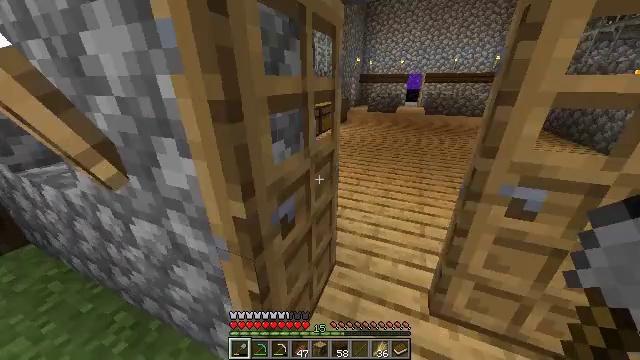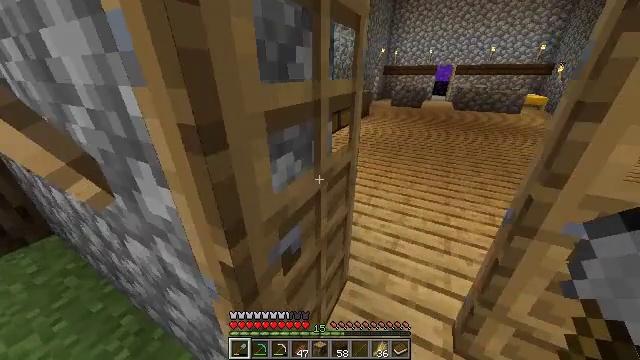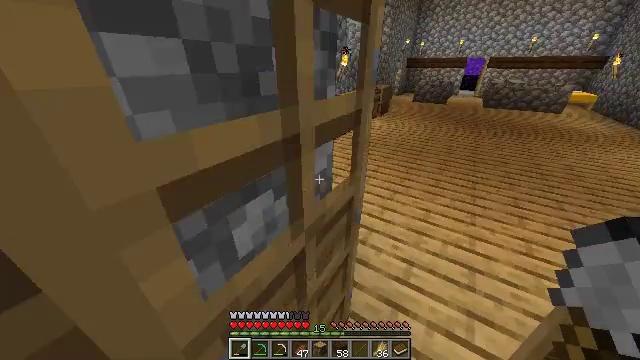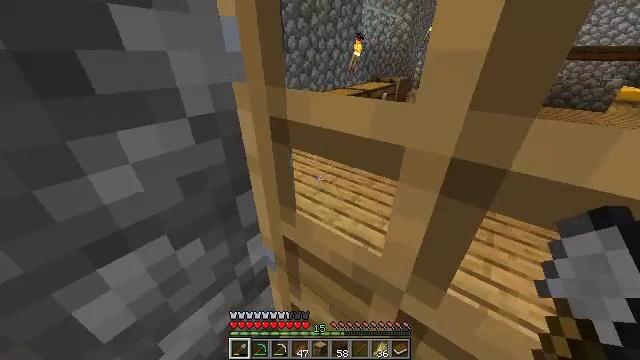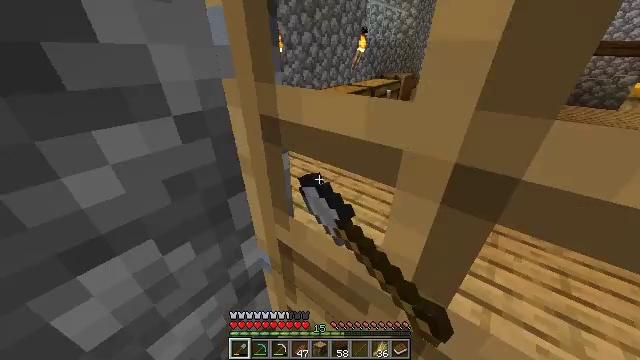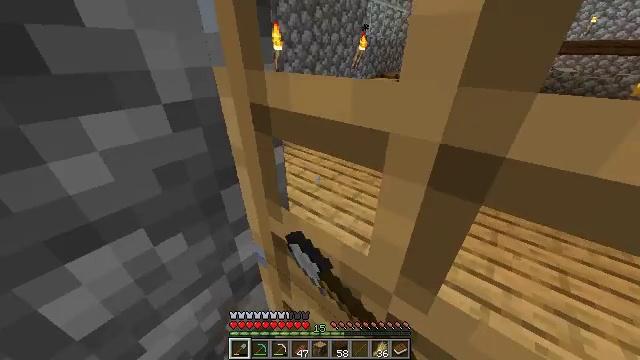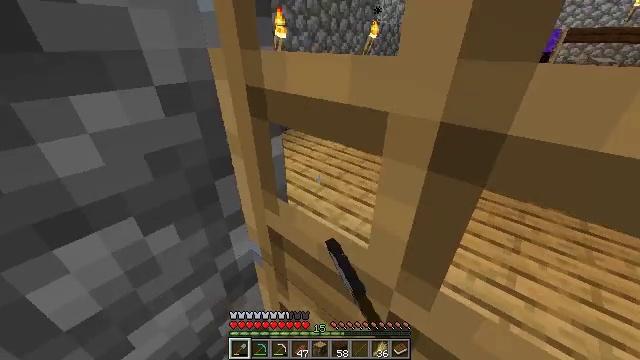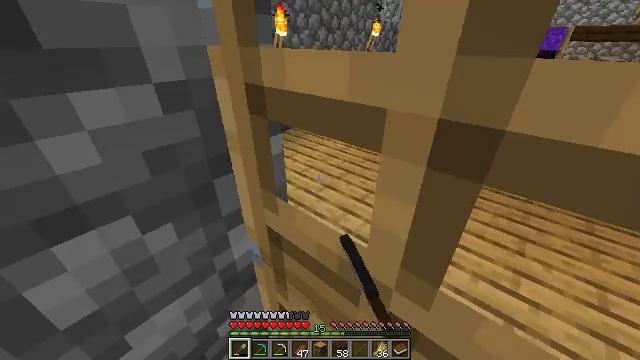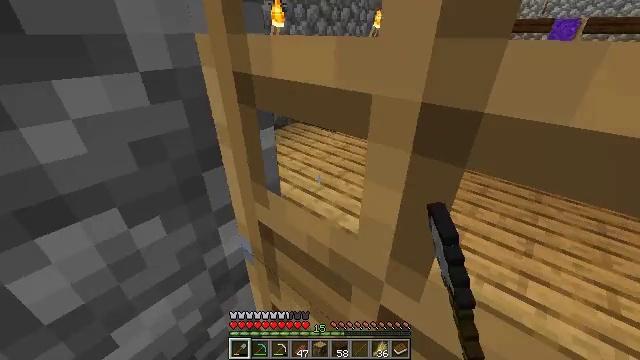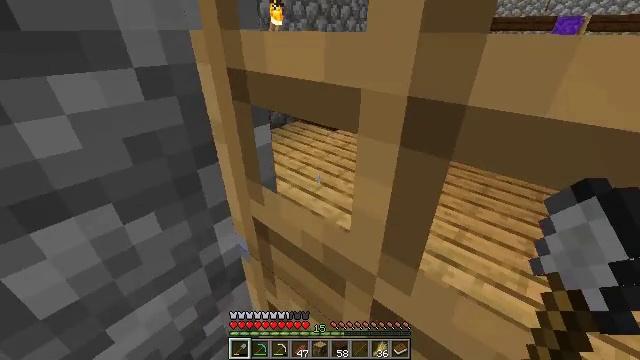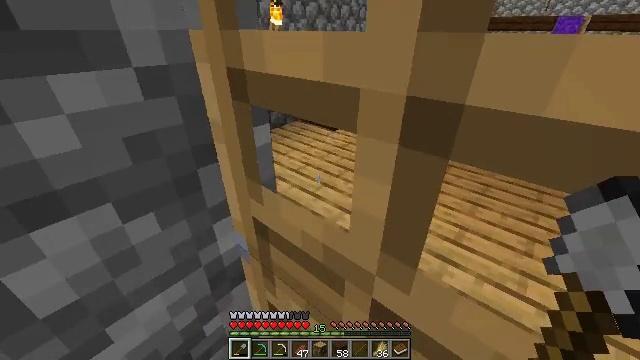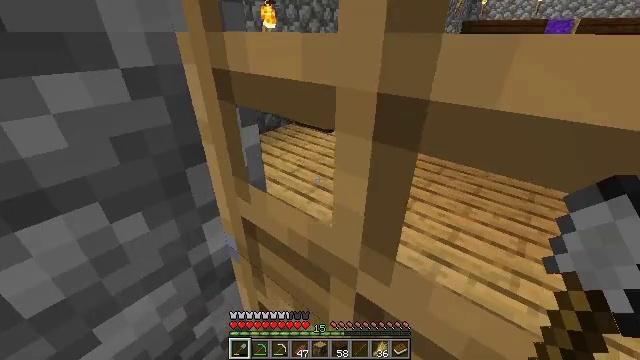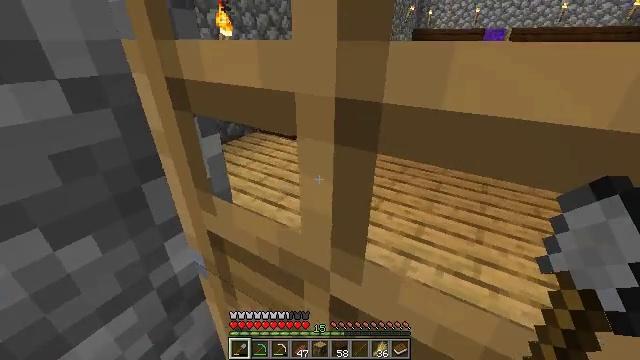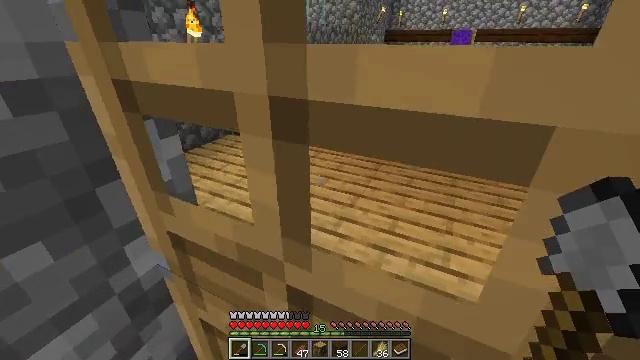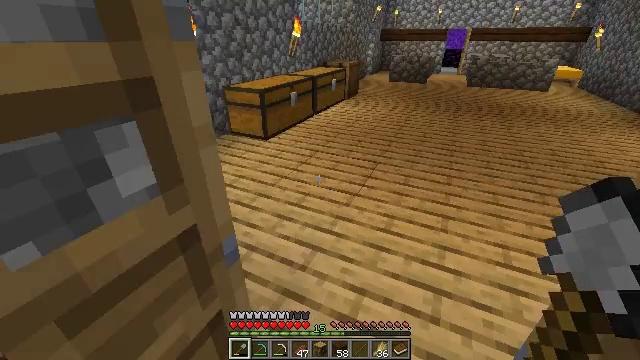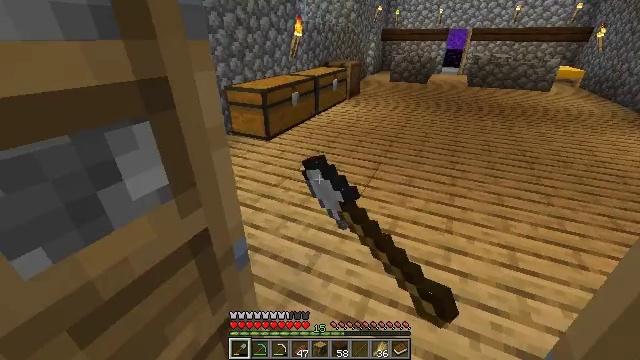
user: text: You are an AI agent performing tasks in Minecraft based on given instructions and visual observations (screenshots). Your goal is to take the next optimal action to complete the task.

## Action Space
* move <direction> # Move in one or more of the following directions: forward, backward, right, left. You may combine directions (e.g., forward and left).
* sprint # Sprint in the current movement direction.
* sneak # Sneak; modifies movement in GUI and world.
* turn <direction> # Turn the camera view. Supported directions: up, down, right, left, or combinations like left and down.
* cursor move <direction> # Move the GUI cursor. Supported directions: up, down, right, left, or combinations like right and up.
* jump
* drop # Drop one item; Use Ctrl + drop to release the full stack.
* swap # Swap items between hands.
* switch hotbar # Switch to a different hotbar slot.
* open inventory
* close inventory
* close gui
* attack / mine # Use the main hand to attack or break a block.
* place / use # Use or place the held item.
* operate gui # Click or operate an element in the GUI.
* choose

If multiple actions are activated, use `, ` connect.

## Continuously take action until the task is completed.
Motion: motion action
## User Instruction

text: Put your materials in the crafting grid to make an enchanting table.
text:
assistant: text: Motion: move forward, turn left and down
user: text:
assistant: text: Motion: move forward and move right, turn left and down
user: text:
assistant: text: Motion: move forward and move right, turn left and down, use / place
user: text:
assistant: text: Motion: move forward and move right, turn left, use / place
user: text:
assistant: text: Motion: move forward and move right, use / place
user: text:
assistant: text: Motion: move forward and move right, turn left
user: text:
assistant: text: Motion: move forward and move right
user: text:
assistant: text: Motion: move forward and move right
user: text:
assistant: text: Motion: move forward and move right
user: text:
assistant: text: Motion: move forward and move right
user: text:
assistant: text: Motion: move forward and move right, turn right
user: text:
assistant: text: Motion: move forward and move right, turn right and up
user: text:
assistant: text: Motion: move forward and move right, turn right
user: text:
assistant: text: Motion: move forward, use / place
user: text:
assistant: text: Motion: move forward, use / place
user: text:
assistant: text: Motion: move forward, turn right
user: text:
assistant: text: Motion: move forward, turn right
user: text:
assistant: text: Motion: move forward, turn right
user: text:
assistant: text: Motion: move forward, turn right
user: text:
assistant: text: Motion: move forward, turn right
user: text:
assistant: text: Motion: move forward, turn right
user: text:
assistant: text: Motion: move forward, turn right
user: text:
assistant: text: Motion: move forward, turn right and up
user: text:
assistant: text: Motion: move forward, turn right and up
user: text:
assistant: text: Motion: move forward, turn right and up
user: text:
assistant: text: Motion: move forward
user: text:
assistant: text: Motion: move forward
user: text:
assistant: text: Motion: move forward
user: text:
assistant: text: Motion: move forward, turn right
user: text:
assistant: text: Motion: move forward, turn right